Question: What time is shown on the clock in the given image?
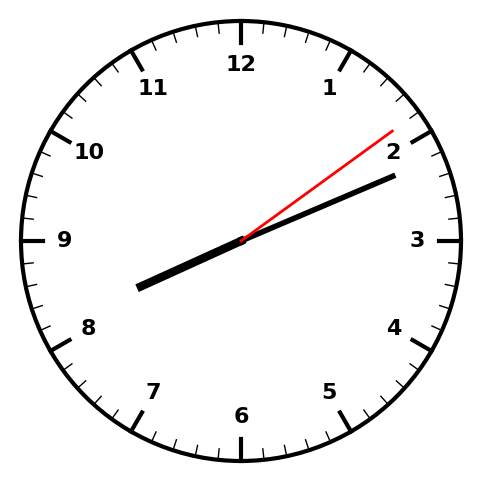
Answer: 08:11:09